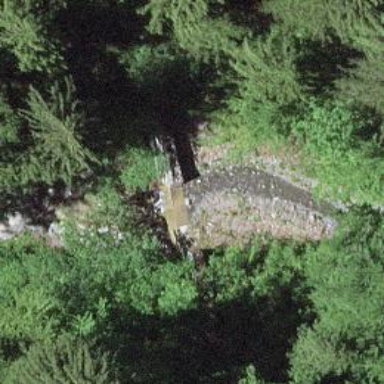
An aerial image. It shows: Check dam beside retaining wall.